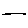
Label: line